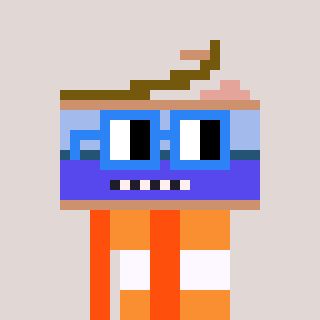
a pixel art character with square blue glasses, a canned ham-shaped head and a orange-colored body on a warm background